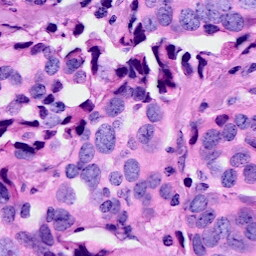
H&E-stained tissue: Breast